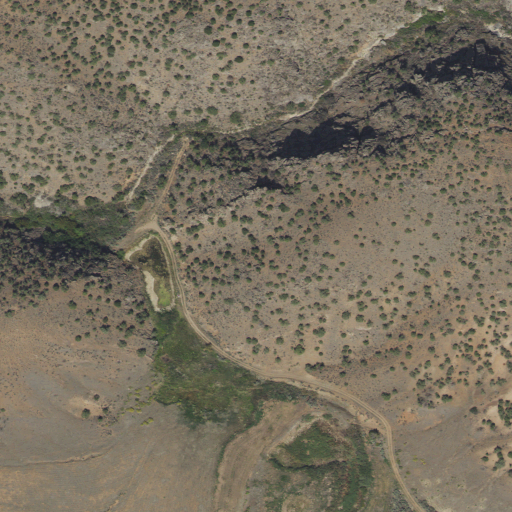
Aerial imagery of valley in Utah named Spring Canyon containing shrub, evergreen forest, and woody wetlands